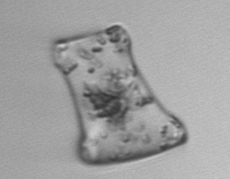
Label: Eucampia